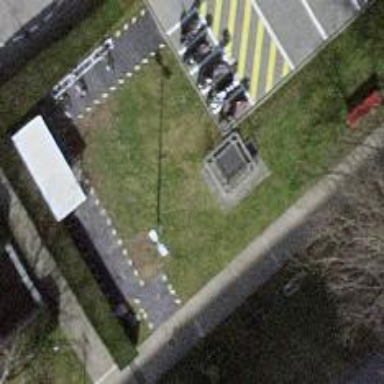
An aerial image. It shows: Driveway tunnel serving as building passage.